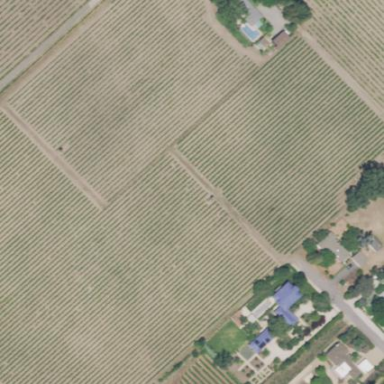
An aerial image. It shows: Vineyard with grape crops.